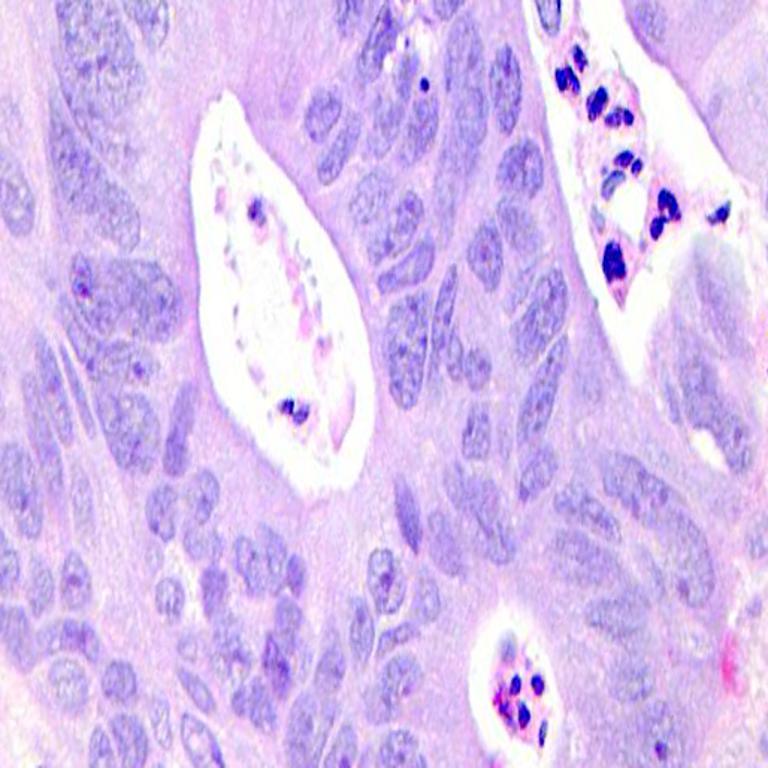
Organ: colon
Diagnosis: adenocarcinomas